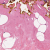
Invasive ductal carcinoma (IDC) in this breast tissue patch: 0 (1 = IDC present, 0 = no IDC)